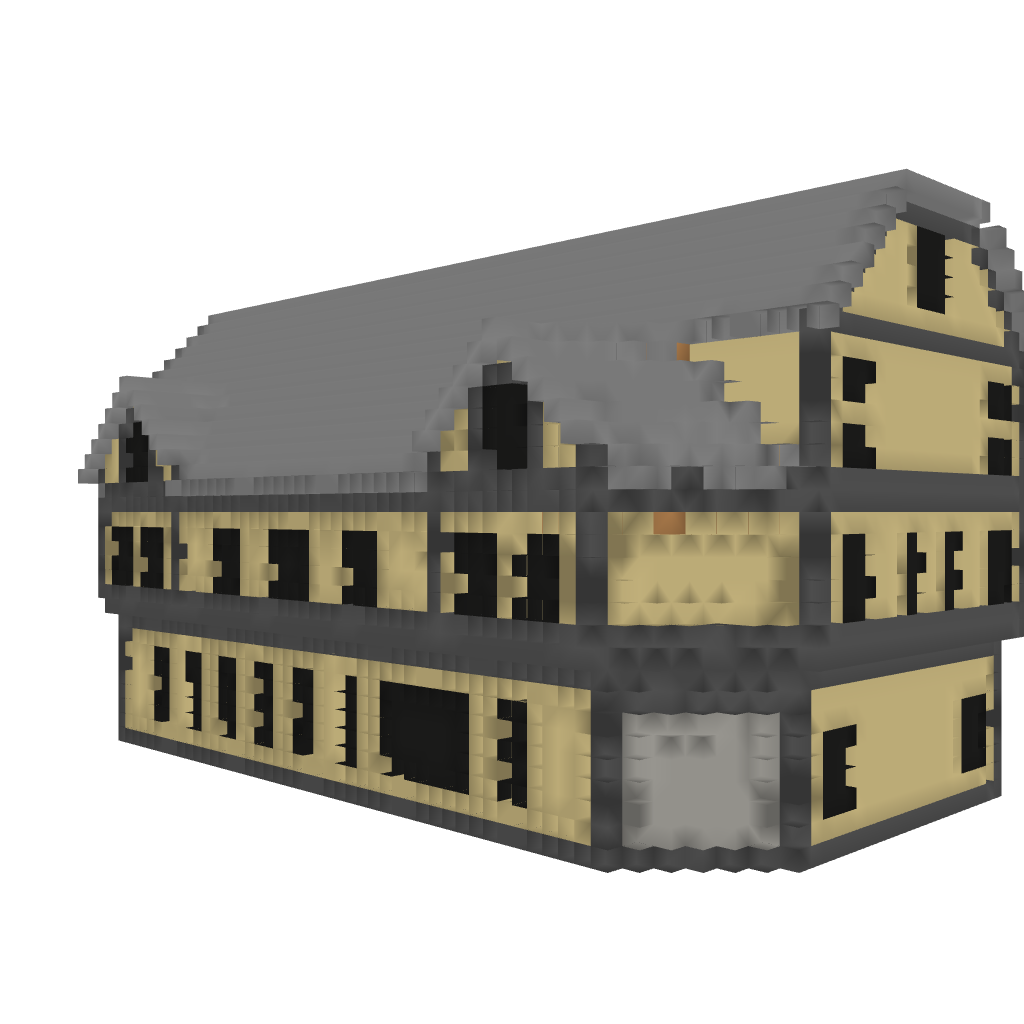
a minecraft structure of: Modern mansion